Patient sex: M
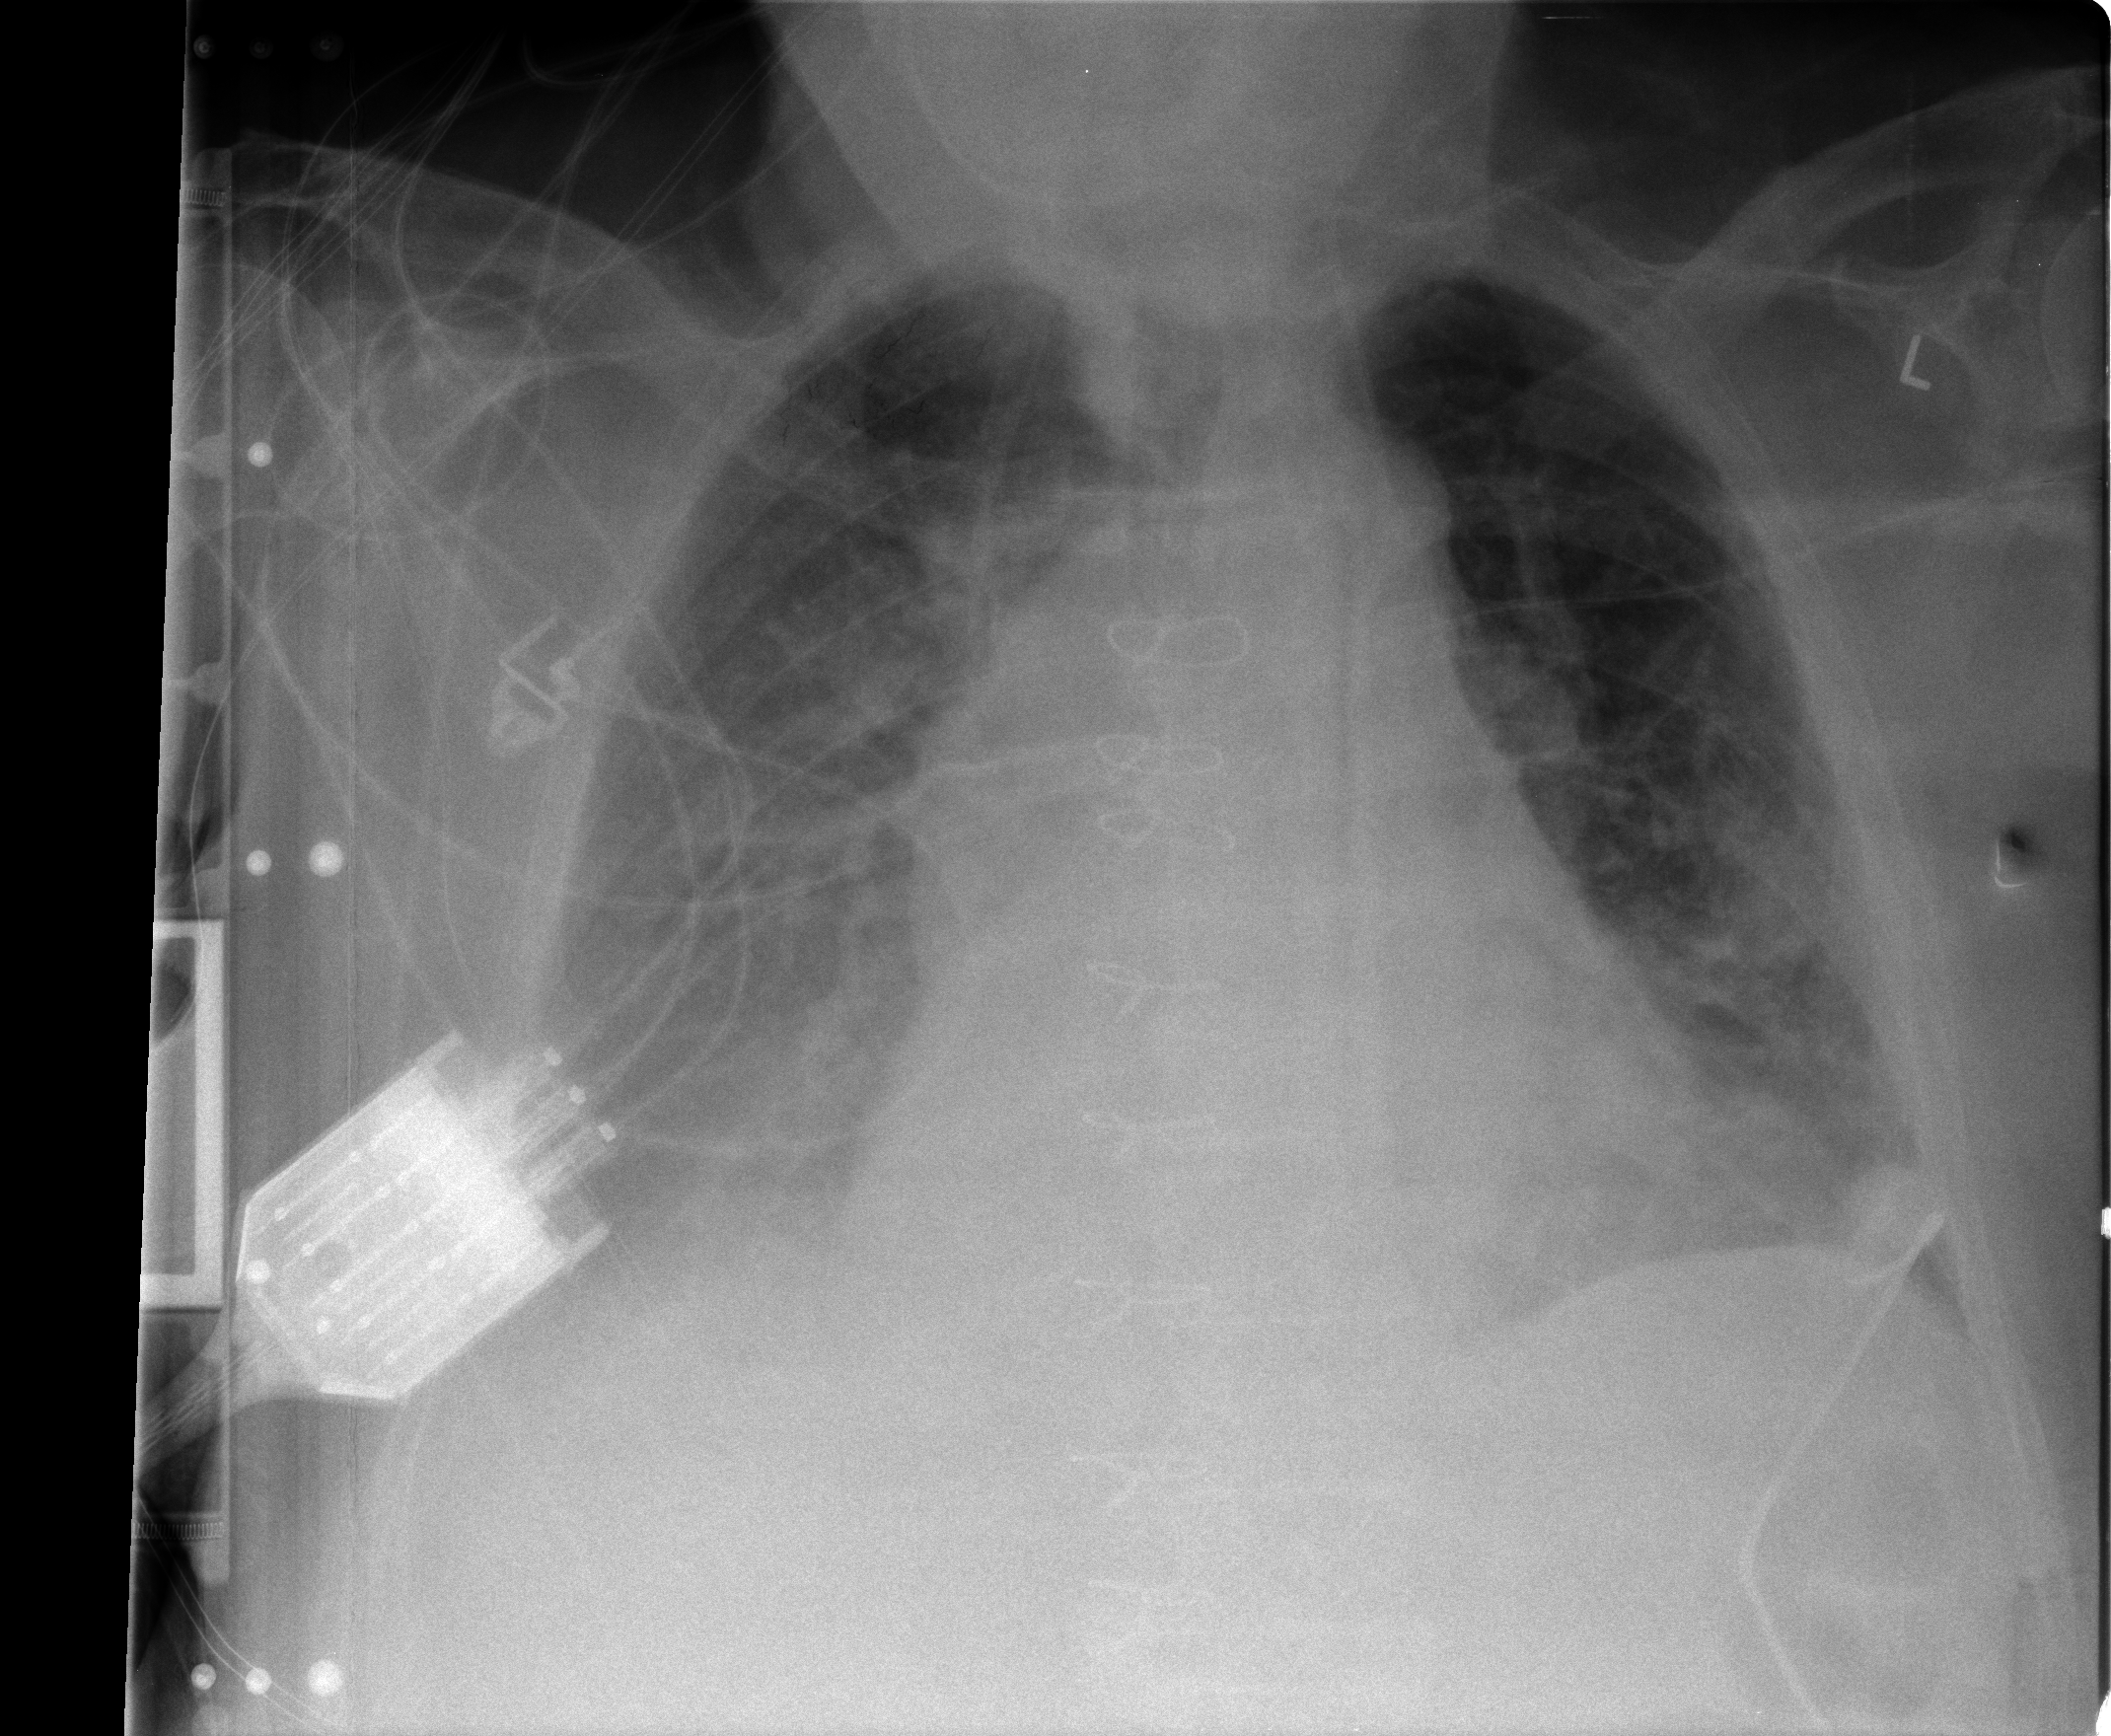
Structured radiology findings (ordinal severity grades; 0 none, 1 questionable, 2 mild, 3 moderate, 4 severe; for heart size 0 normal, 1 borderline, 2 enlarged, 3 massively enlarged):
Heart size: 2
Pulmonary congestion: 2
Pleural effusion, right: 2
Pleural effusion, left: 0
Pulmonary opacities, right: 2
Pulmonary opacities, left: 2
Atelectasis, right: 2
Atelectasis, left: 1